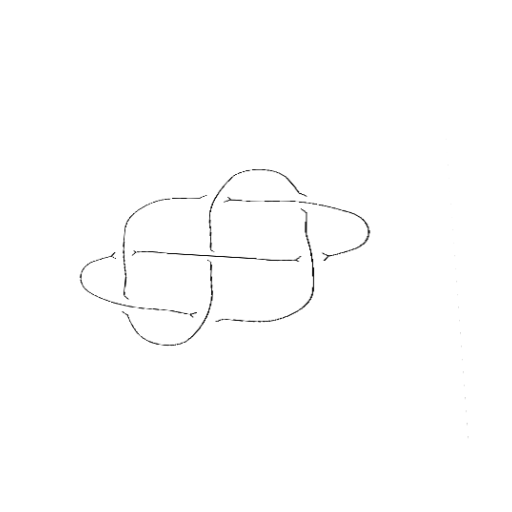
Crossing number: 7